Question: I have a Bootstrap dropdown list. After the page has loaded, the menu is expanded. How can I fix this?
Here's a screenshot and code:

'''
<div class="col-lg-3">
<div class="bs-component">
<ul class="nav nav-pills nav-stacked">
<li class="dropdown open">
<a id="ModelFilter" class="dropdown-toggle" data-toggle="dropdown" href="#" aria-expanded="true">
Dropdown <span class="caret"></span>
</a>
<ul class="dropdown-menu">
<li><a href="#">Action</a></li>
<li><a href="#">Another action</a></li>
<li><a href="#">Something else here</a></li>
<li class="divider"></li>
<li><a href="#">Separated link</a></li>
</ul>
</li>
</ul>
</div>
</div>
'''
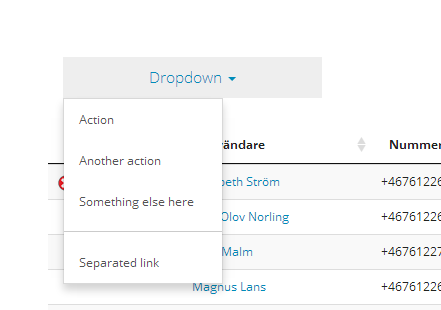
Answer: remove the class 'open' from '<li>' element
'''
<li class="dropdown"> ... </li>
'''